Question: I have created a SQL Server database file ('.mdf') and added tables to it defining their columns. Then I added a dataset to my project linked to the database file, later on I found that I have to modify the db file and add some columns to the table, but the changes done on the db file doesn't reflect on the dataset until I delete the datatable in it and re-add it.
Is there any way to update the dataset without deleting and re-adding?

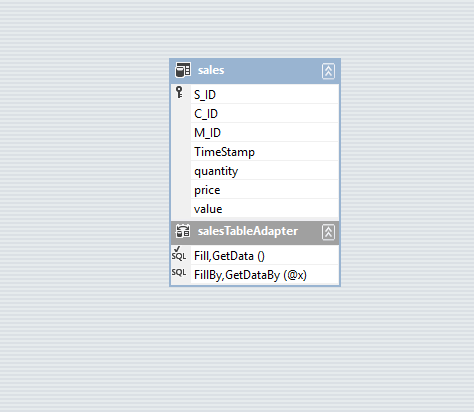
Answer: First: you must modify the SelectCommand of your TableAdapter.
And then you can add the new columns in your DataTable.